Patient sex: F
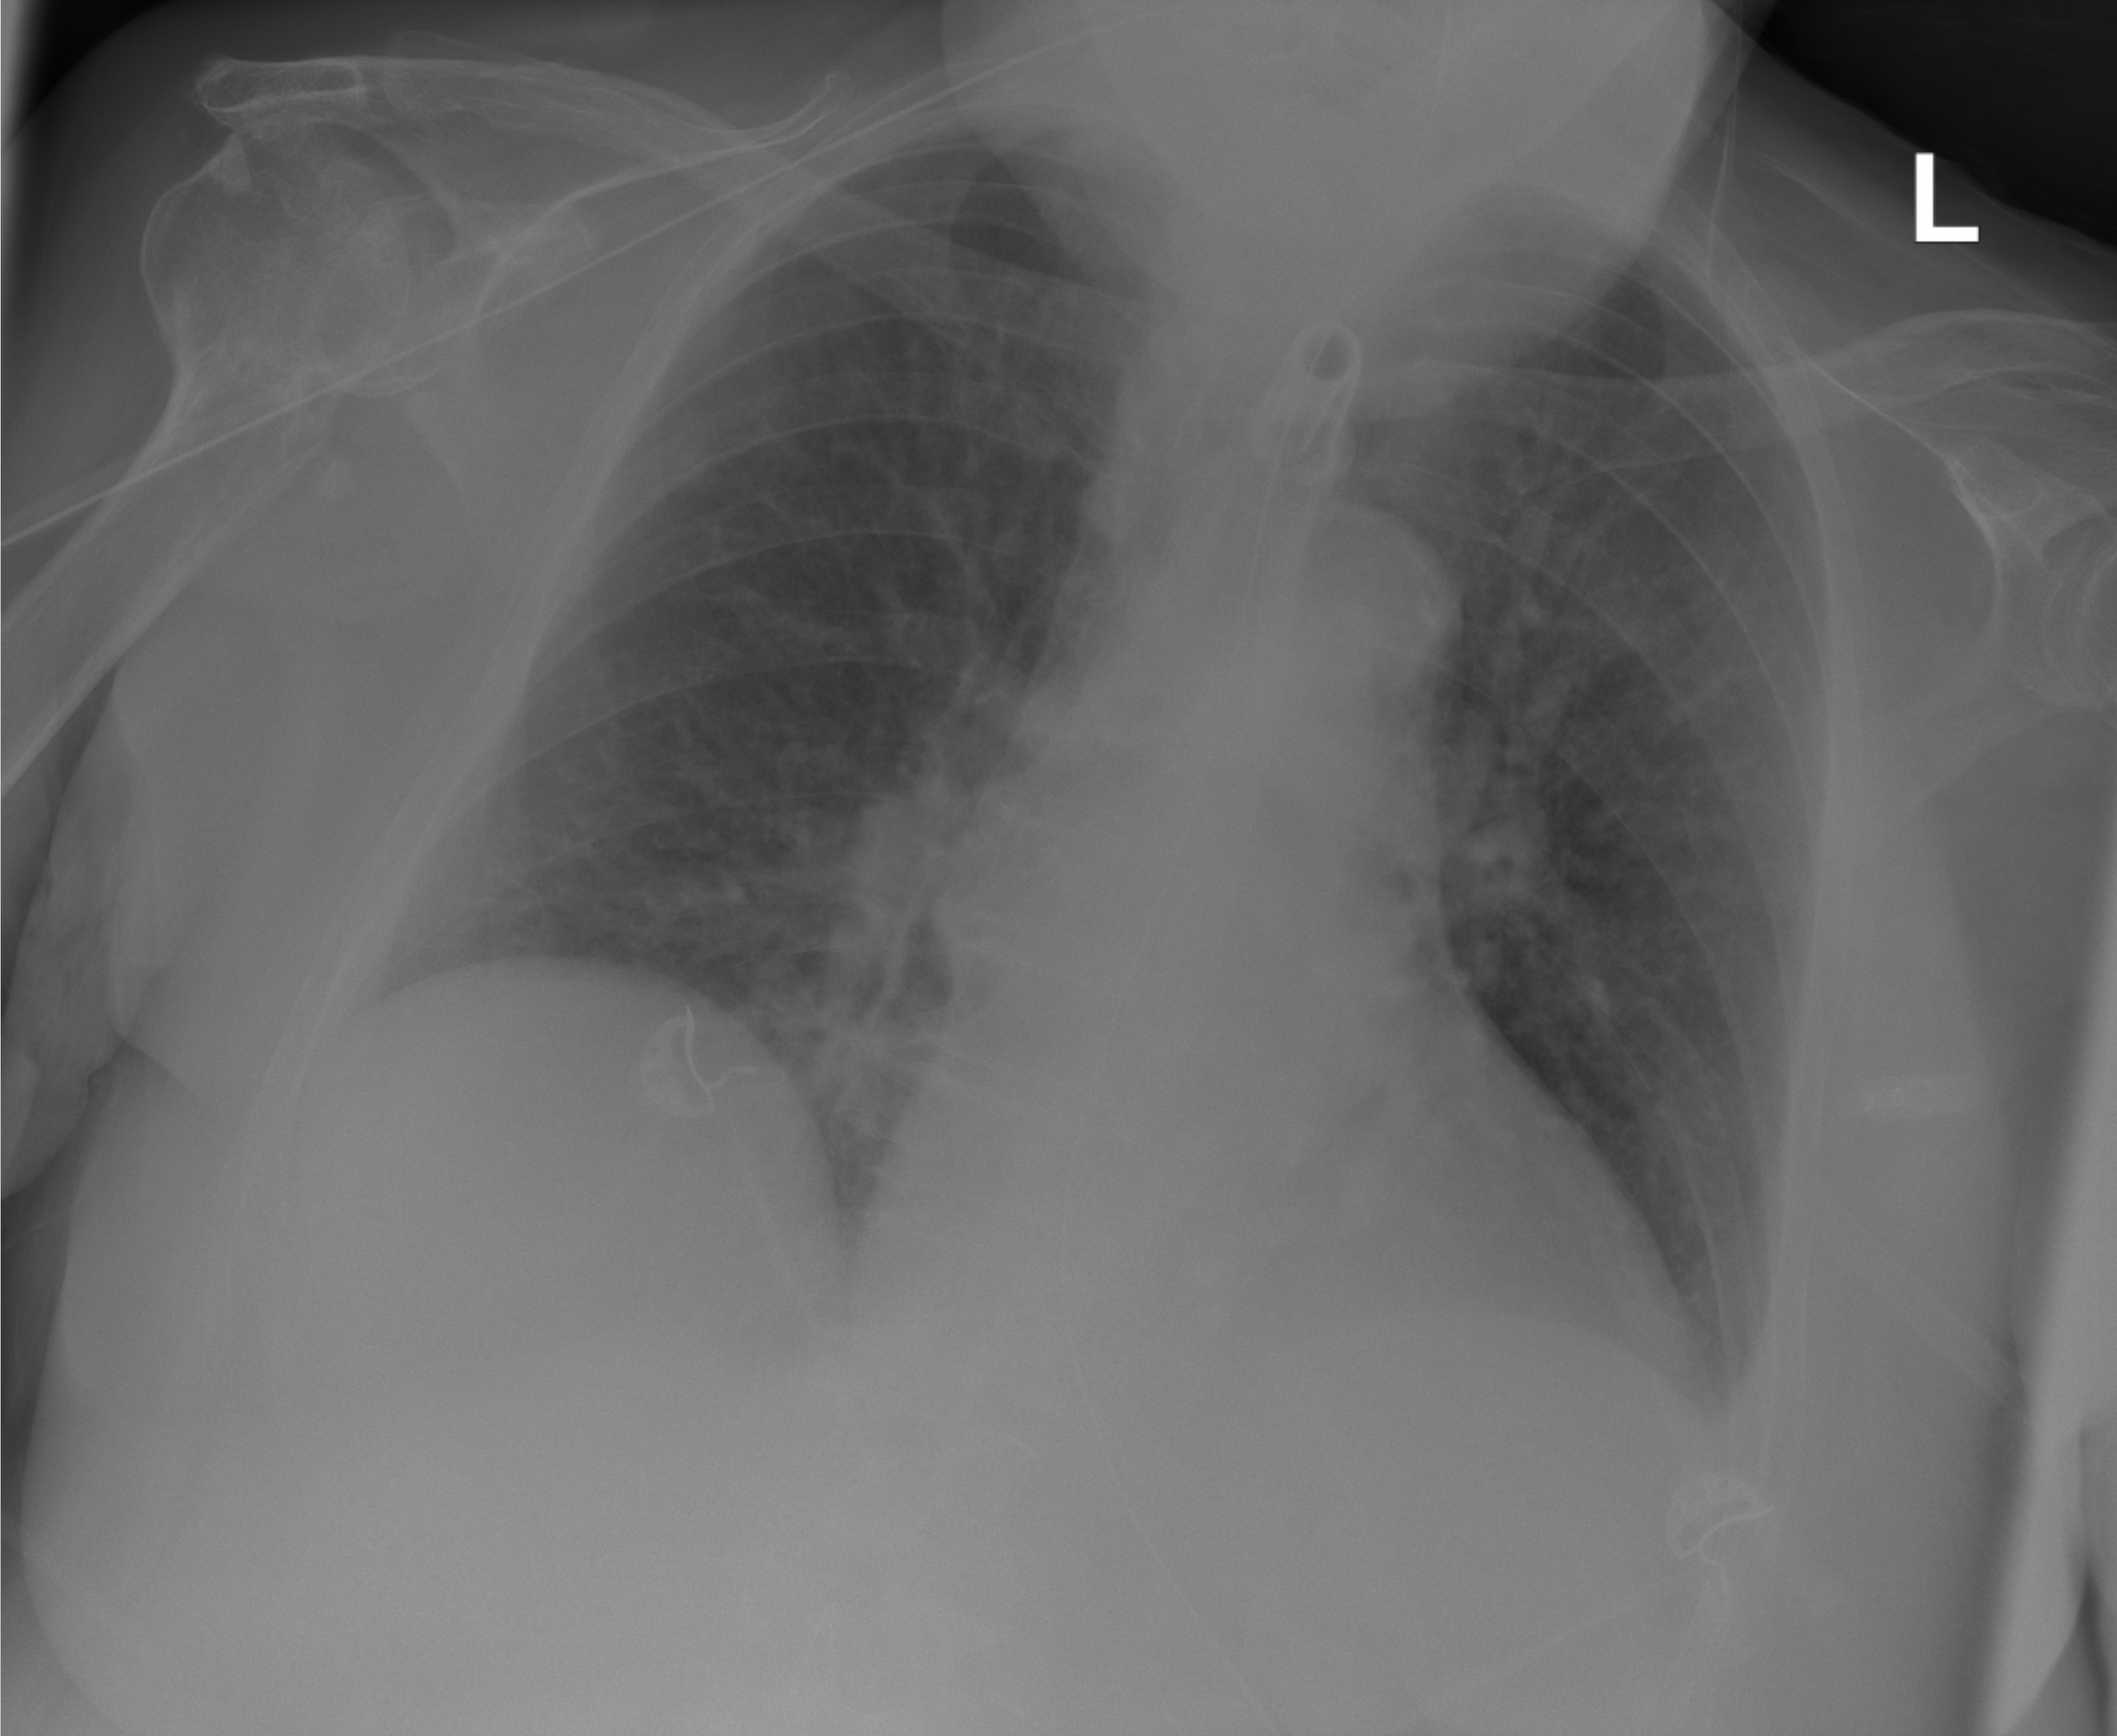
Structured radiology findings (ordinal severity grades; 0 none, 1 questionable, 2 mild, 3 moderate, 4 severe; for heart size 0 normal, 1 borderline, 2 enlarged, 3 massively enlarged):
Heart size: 0
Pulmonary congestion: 2
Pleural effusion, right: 0
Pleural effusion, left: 1
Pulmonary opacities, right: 0
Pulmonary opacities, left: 1
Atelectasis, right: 0
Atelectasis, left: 0